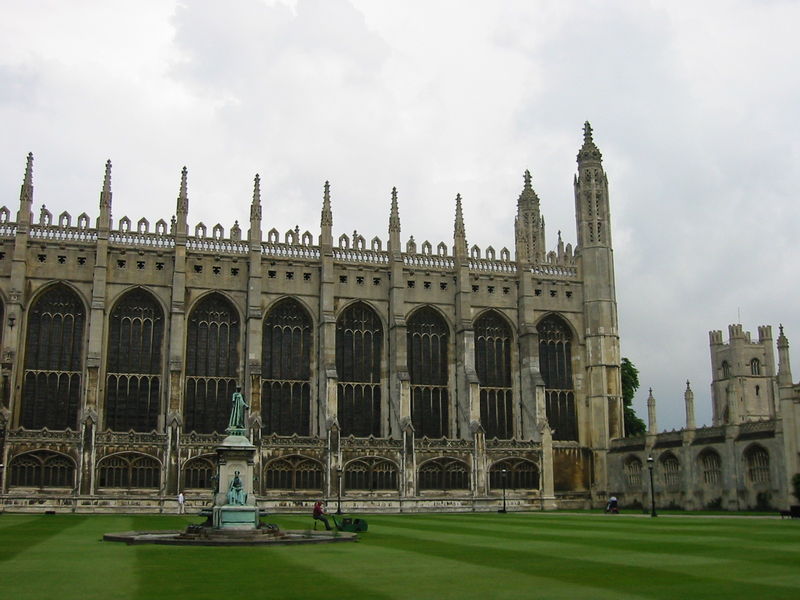
Titel: King’s College
Standort: Cambridge, King’s College (EU - GB)
Schlagwörter: himmel, mann, wolken, grün, ausschnitt, fenster, laternen, gebäude, rasen, wiese, architektur, mensch, kirche, klassizismus, spitzen, england, gotik, brunnen, turm, statue, farbig, schiff, mauer, platz, streifen, bronze, zinnen, foto, innenhof, türme, denkmal, kathedrale, gotisch, majestätisch, standbild, spitzfenster, burgturm, rasenmäher, oxford, college